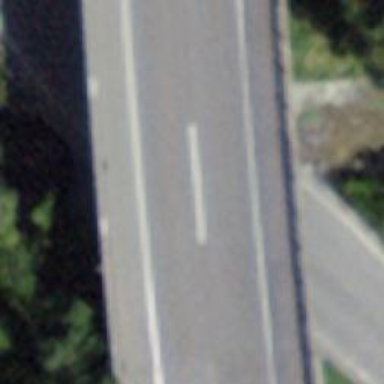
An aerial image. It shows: Motorway bridge with asphalt surface.